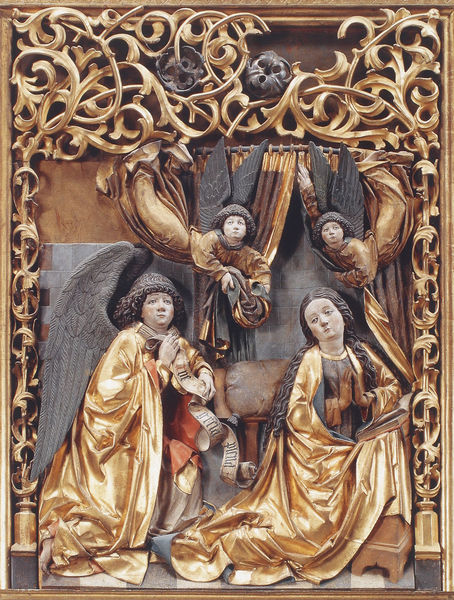
Titel: Bozen, Hochaltar der Franziskanerkirche
Künstler: Hans Klocker
Standort: Bozen, Franziskanerkirche (EU - AUT - Tirol)
Schlagwörter: grau, holz, falten, stein, gold, engel, relief, italien, bett, maria, verkündigung, gebrochene falten